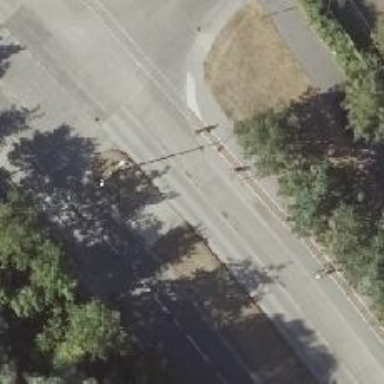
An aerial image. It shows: Concrete footway with unmarked crossing and crossing island.